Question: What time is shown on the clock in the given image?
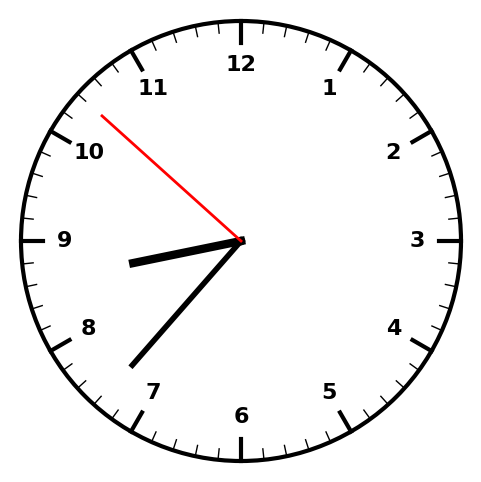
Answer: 08:36:52